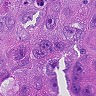
Metastatic tissue present: yes